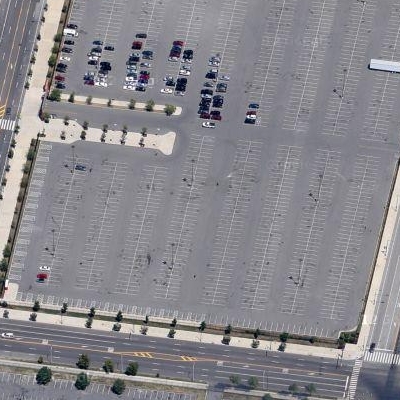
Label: Parking